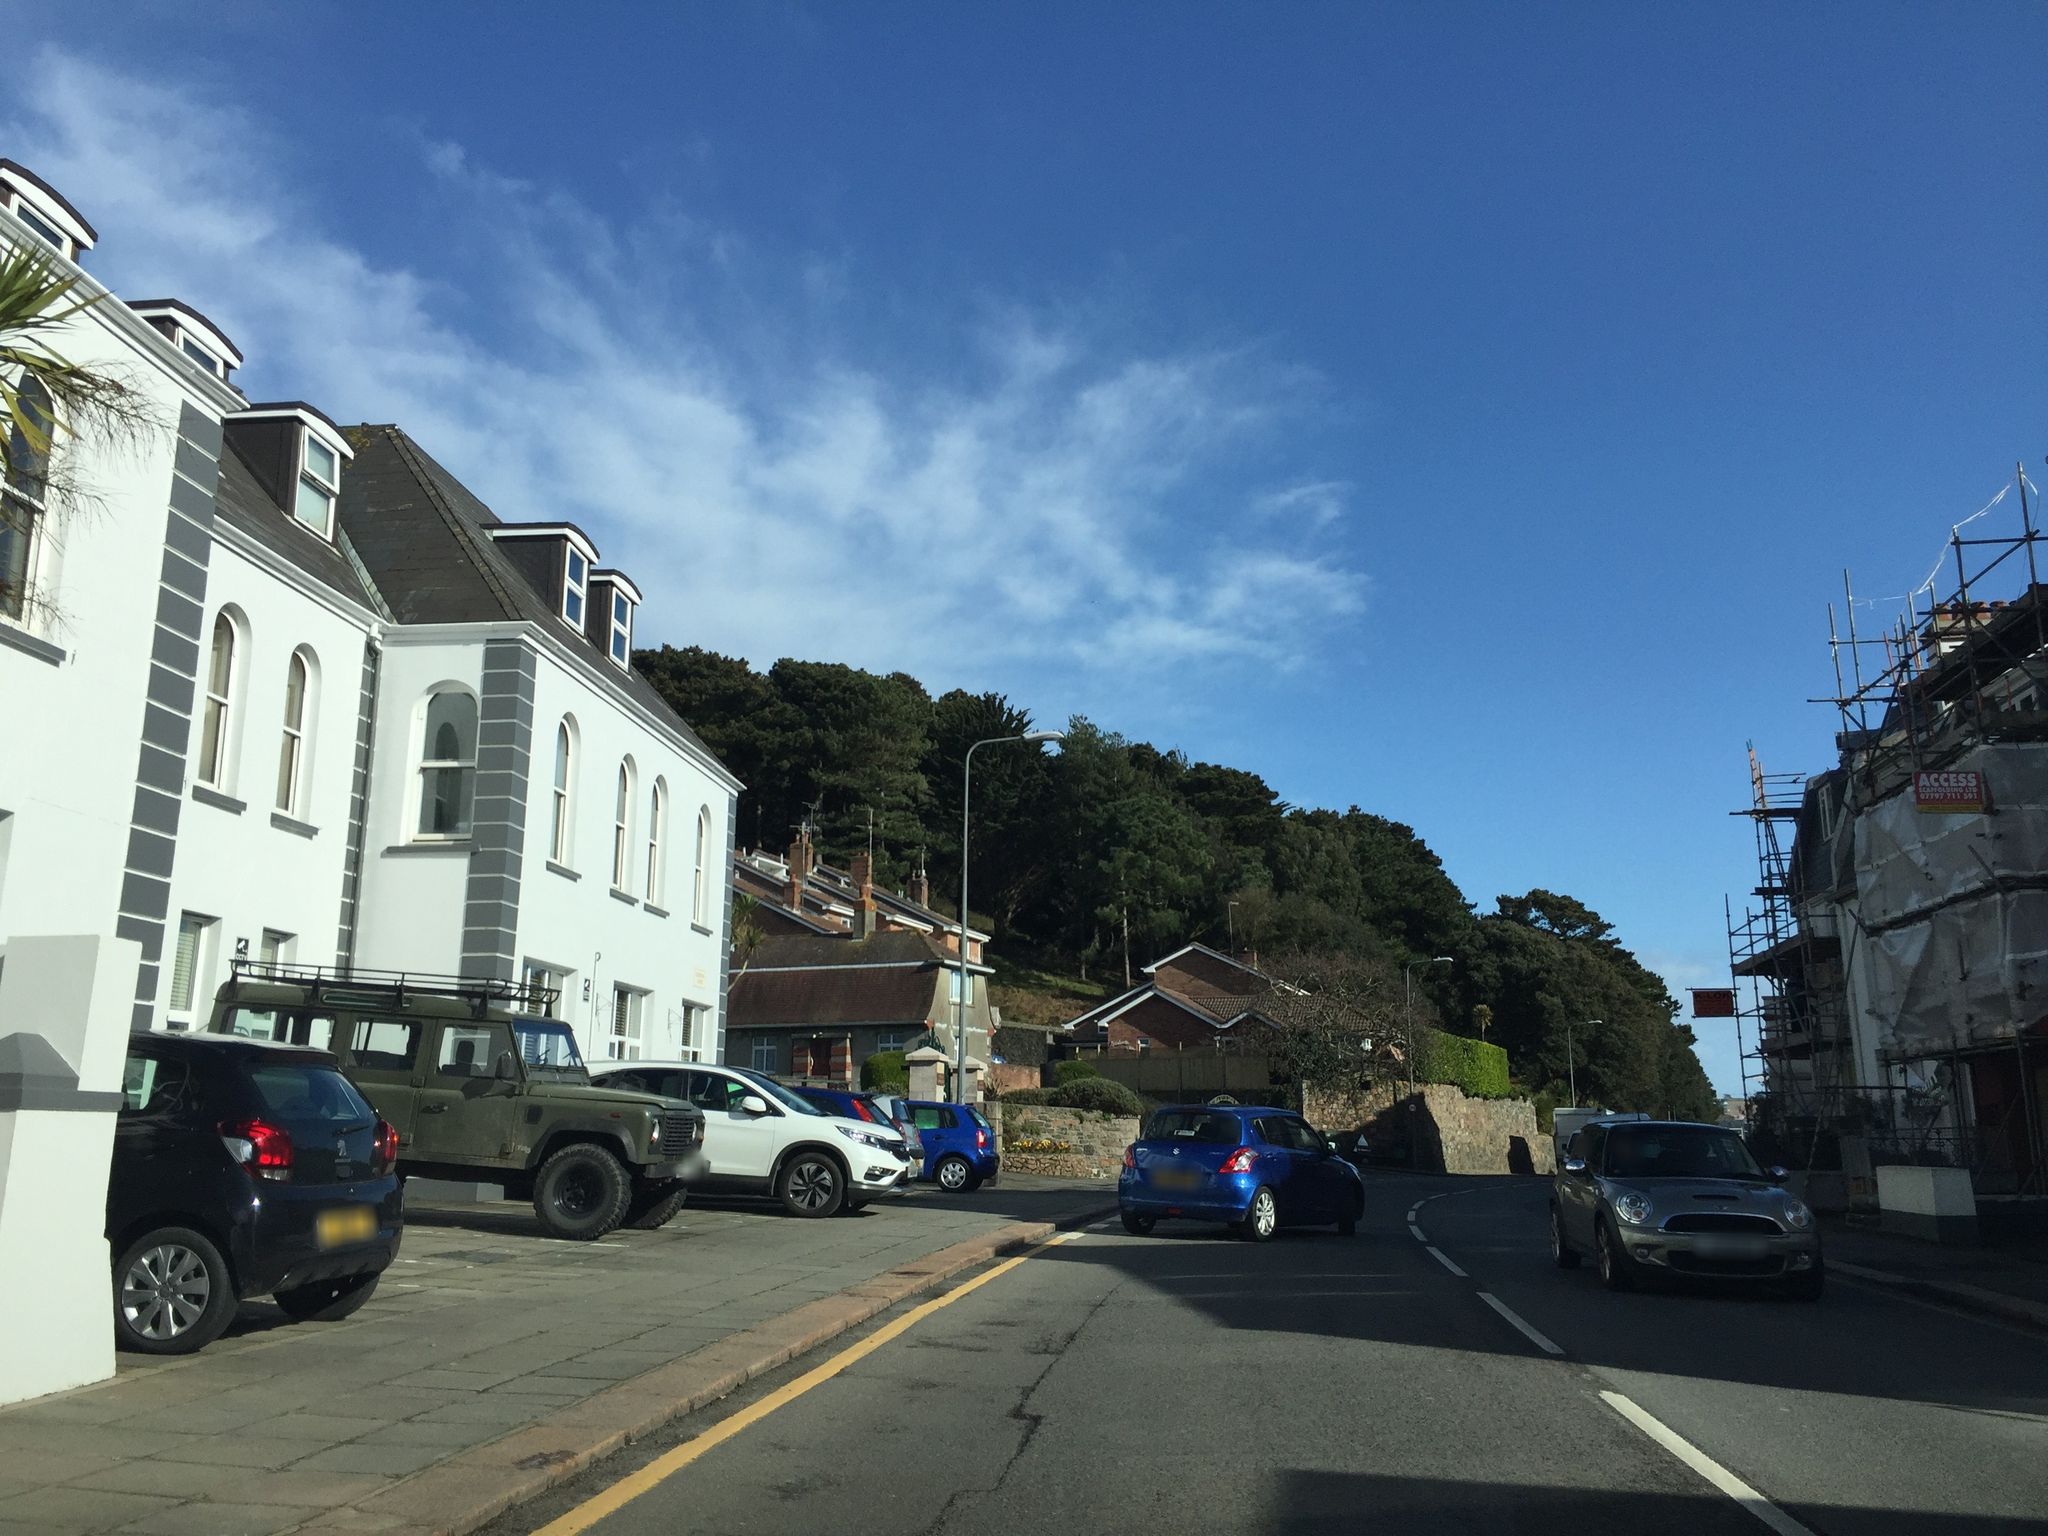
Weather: clear
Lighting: day
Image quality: good
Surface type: driving surface
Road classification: primary
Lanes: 2
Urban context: urban centre
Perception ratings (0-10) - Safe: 6.09, Lively: 8.94, Beautiful: 7.46, Boring: 8.16, Depressing: 6.52, Wealthy: 3.22